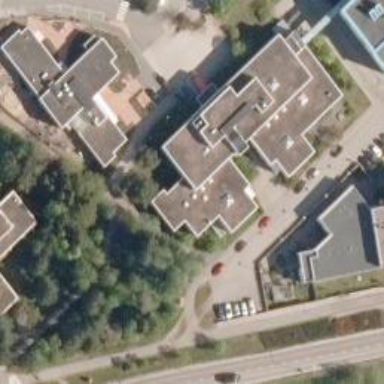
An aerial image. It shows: Hospital building with healthcare amenities.